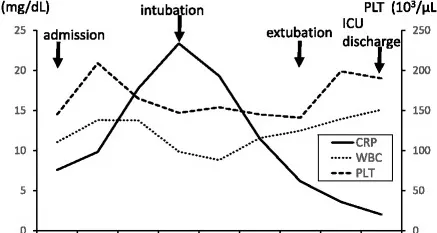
Time course of laboratory data and antibiotic treatment.
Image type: pathology (fish)